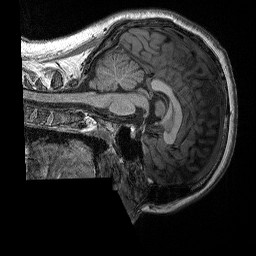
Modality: T1w
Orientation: sagittal
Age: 24
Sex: male
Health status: healthy
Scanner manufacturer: siemens
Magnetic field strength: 3 T
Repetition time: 2.3 s
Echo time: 0.00298 s